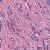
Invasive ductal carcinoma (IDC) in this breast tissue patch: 1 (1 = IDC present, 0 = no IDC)